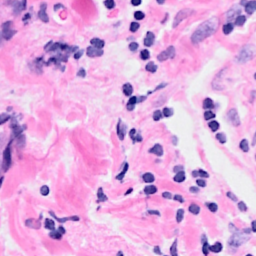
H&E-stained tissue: Breast